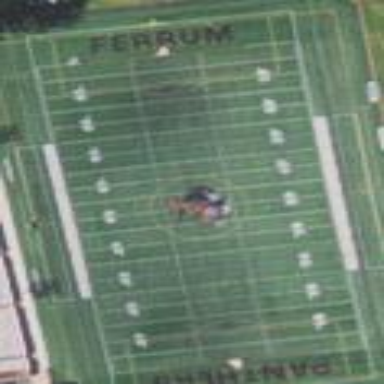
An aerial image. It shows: American football pitch.